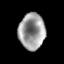
Tissue: prostate
Cell type: Epithelial cells
Senescence score: 0.3176
Nuclear area (px): 924
Mean DAPI intensity: 156.892